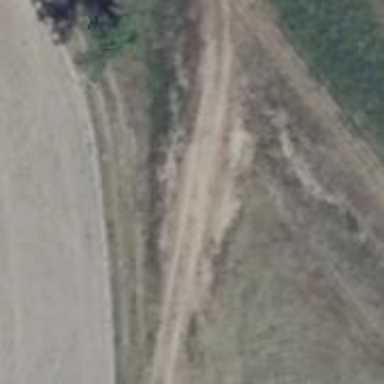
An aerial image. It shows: Grass track with grade5 tracktype.